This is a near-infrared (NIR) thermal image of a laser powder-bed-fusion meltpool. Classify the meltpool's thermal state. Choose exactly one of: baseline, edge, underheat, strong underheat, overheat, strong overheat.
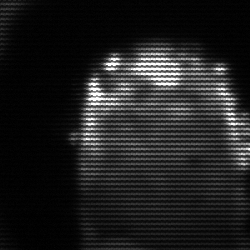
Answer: baseline